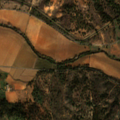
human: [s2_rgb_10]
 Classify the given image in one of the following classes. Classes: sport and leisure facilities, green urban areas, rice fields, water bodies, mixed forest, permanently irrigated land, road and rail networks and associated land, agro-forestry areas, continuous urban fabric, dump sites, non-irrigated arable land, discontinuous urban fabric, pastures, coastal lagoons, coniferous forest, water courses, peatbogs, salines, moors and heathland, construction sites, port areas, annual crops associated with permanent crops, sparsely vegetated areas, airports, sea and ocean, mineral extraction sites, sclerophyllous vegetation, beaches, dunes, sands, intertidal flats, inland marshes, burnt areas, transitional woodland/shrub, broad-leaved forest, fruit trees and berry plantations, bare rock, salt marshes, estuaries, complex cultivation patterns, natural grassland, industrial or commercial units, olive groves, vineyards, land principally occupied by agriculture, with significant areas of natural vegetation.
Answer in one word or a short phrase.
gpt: non-irrigated arable land, rice fields, agro-forestry areas, broad-leaved forest, transitional woodland/shrub